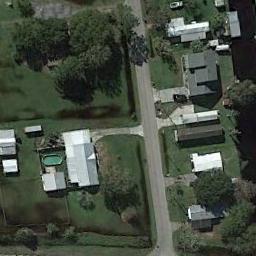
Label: medium_residential